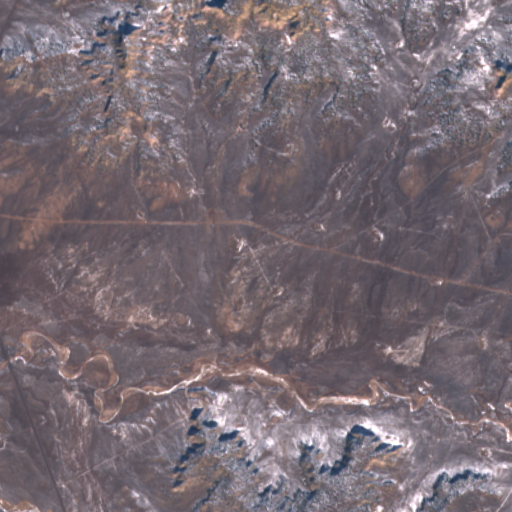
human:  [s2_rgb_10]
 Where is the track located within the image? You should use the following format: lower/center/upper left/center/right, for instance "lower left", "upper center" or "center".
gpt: There is no track in the image.